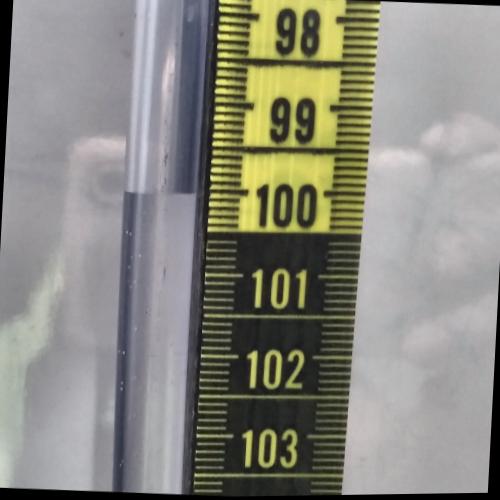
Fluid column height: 100.0 cm